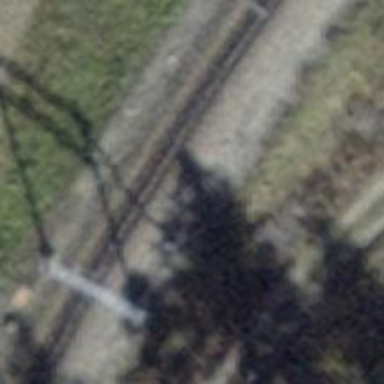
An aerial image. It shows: Narrow-gauge railway track with one electrified contact line.